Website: lowes
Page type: customer-info-address
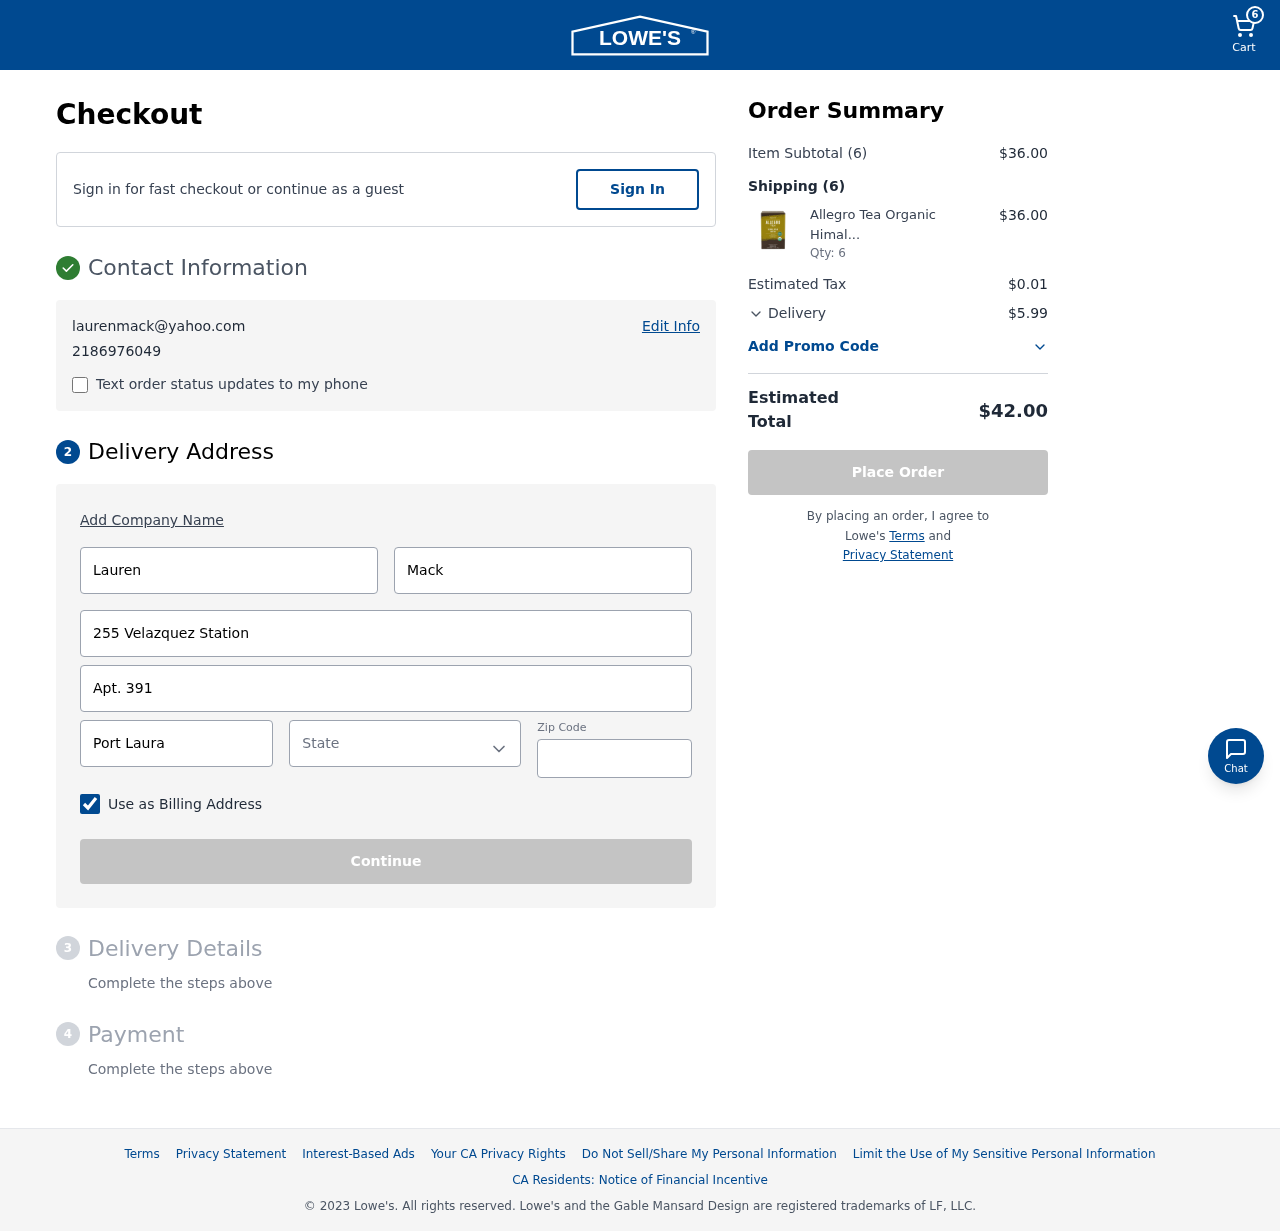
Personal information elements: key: PII_CITY
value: Port Laura
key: PII_EMAIL
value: laurenmack@yahoo.com
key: PII_FIRSTNAME
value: Lauren
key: PII_LASTNAME
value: Mack
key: PII_PHONE
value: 2186976049
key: PII_POSTCODE
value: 29075
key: PII_STATE
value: New Mexico
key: PII_STREET
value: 255 Velazquez Station
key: PII_STREET2
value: Apt. 391
Product elements: key: PRODUCT1_NAME
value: Allegro Tea Organic Himalayan Green Tea Bags, 20 Count
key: PRODUCT1_QUANTITY
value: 6
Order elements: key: ORDER_NUM_ITEMS
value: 6
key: ORDER_SUBTOTAL
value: $36.00
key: ORDER_NUM_ITEMS2
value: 6
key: ORDER_SUBTOTAL2
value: $36.00
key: ORDER_TAX
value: $0.01
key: ORDER_SHIPPING_COST
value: $5.99
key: ORDER_TOTAL
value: $42.00